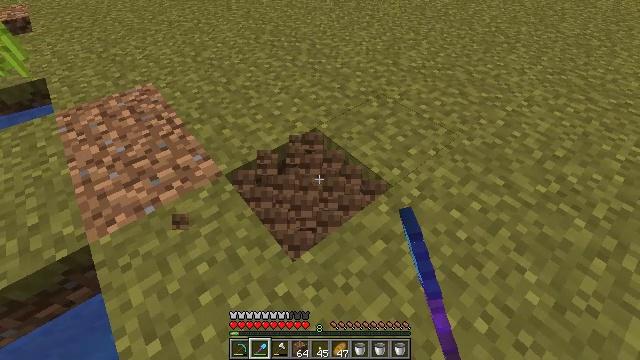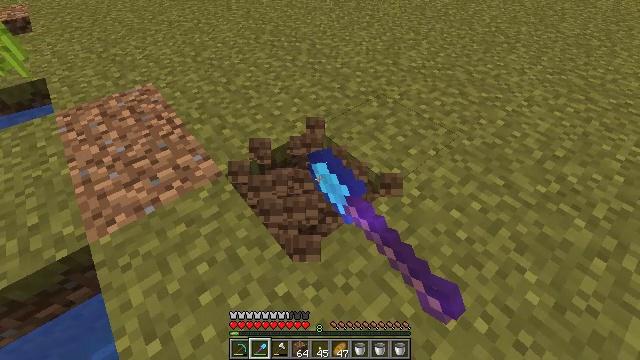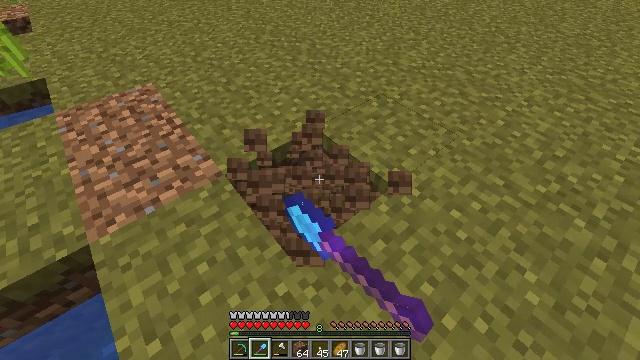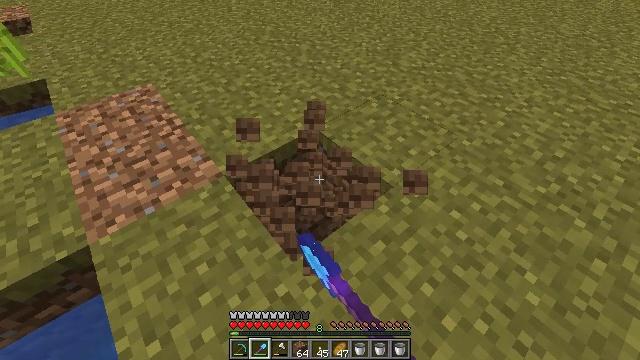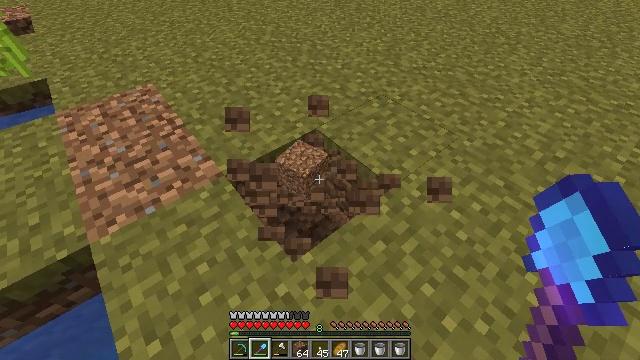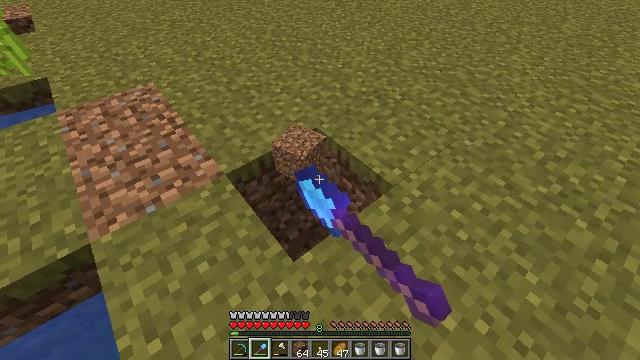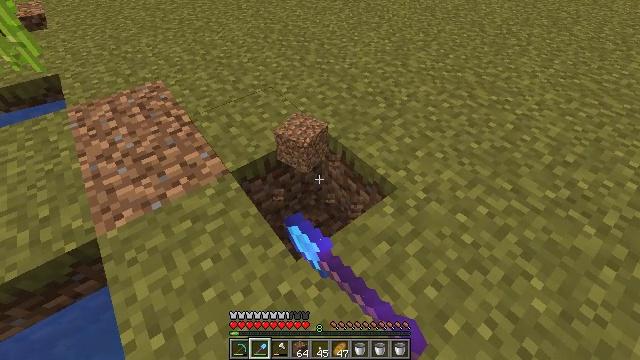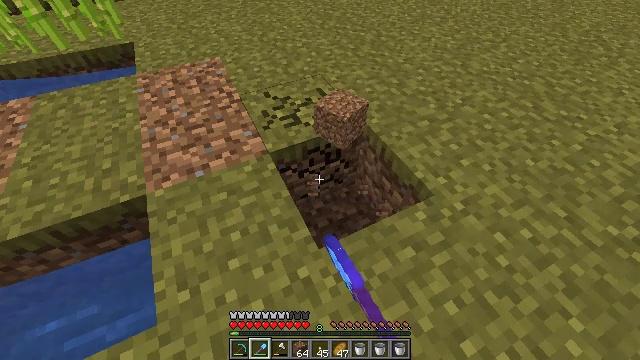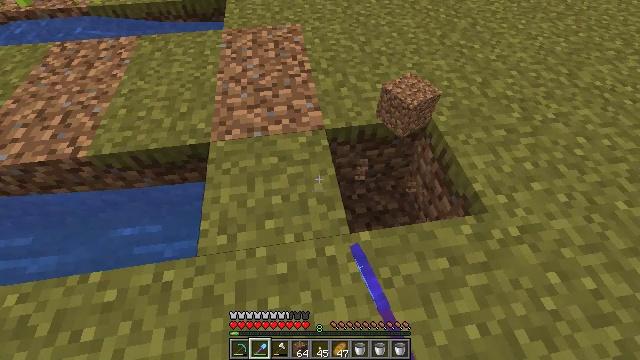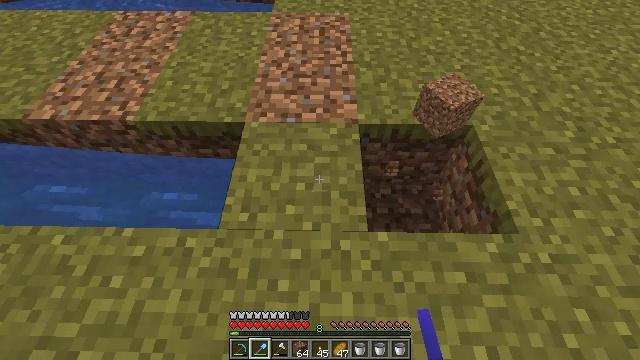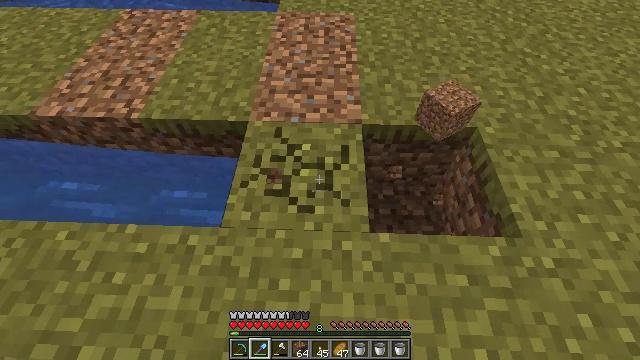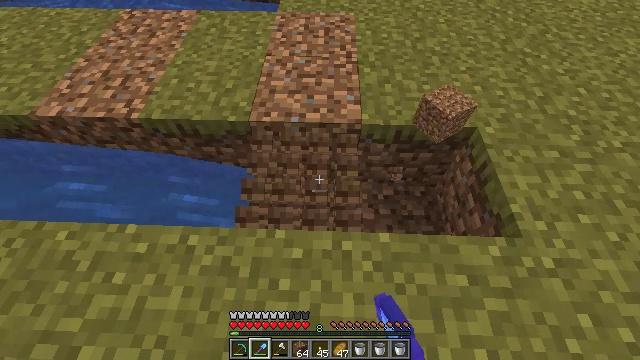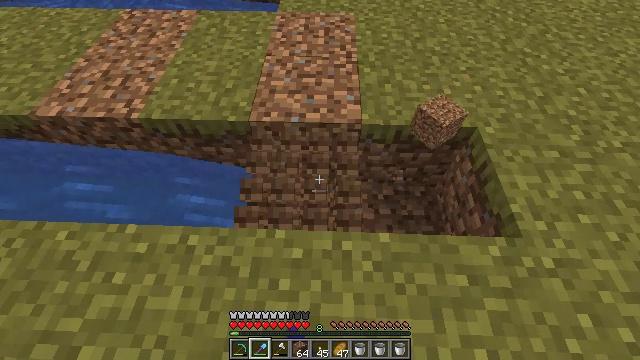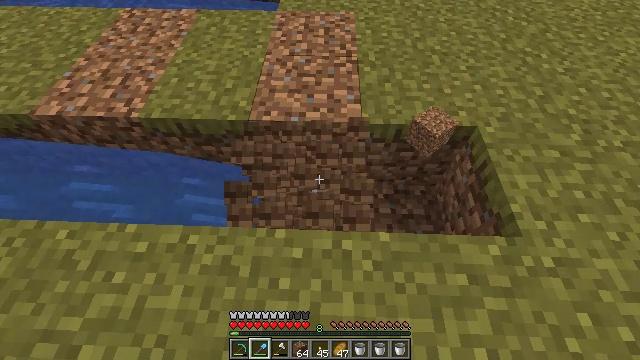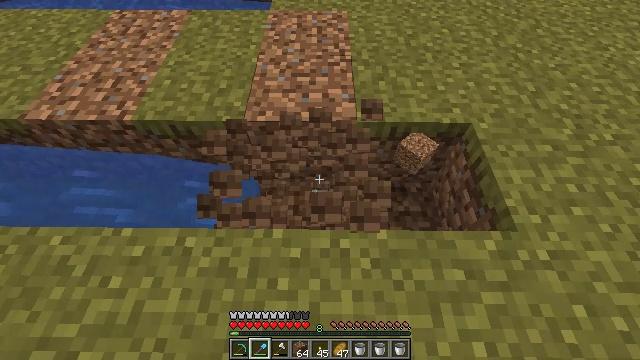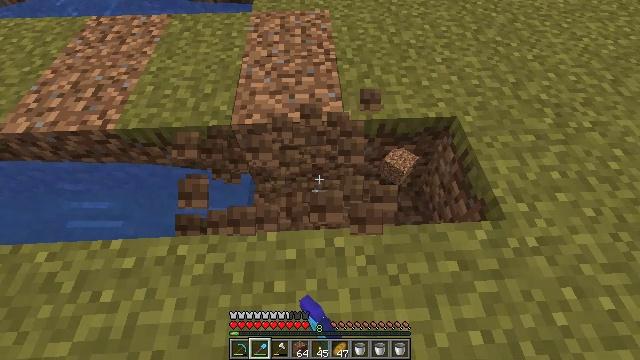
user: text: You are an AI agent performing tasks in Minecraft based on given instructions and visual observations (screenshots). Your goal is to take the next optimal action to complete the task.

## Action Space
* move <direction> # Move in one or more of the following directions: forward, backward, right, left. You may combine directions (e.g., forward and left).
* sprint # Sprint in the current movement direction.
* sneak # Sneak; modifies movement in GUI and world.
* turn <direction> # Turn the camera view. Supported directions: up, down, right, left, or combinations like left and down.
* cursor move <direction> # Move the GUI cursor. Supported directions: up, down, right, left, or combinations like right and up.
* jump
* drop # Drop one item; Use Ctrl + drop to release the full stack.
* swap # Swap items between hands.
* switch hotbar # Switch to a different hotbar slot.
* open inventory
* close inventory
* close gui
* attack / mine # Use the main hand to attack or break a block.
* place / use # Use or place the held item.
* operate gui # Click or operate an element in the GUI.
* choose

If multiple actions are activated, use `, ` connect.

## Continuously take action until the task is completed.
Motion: motion action
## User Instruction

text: Harvest grass block to clear the area.
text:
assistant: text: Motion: attack / mine
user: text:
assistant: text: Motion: attack / mine
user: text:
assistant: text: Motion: attack / mine
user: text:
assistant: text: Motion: attack / mine
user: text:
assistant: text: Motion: attack / mine
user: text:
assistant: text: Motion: turn left, attack / mine
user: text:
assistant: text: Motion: turn left and down, attack / mine
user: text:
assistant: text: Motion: turn left and down
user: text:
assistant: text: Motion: turn left and down
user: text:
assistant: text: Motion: turn left, attack / mine
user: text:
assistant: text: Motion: attack / mine
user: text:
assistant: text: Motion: attack / mine
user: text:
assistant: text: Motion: attack / mine
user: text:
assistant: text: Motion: turn right, attack / mine
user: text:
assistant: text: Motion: turn right, attack / mine
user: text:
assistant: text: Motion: turn right, attack / mine
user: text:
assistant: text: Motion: turn right and up, attack / mine
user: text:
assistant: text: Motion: turn right and up, attack / mine
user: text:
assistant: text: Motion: turn right and up, attack / mine
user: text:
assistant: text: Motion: turn right and up, attack / mine
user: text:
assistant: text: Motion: turn right and up, attack / mine
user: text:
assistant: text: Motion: turn right and up, attack / mine
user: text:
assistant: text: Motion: attack / mine
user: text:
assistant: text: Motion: attack / mine
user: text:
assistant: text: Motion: turn right, attack / mine
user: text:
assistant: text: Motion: turn right, attack / mine
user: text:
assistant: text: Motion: move left, turn right and up, attack / mine
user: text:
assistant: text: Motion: move forward and move left, turn right and up, attack / mine
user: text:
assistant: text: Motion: move forward and move left, turn right and up, attack / mine
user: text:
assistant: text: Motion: move forward and move left, turn right and up, attack / mine